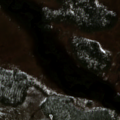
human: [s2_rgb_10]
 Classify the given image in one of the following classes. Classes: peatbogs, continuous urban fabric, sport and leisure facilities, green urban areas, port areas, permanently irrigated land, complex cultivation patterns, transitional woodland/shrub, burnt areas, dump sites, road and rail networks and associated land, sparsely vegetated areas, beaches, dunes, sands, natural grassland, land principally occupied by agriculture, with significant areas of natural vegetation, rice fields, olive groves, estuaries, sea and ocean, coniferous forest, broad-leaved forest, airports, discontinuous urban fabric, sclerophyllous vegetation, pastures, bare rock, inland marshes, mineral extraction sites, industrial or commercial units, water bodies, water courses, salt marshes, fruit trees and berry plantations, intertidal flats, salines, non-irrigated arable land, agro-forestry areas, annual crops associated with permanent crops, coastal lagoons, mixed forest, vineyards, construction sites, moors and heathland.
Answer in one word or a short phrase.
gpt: coniferous forest, transitional woodland/shrub, peatbogs